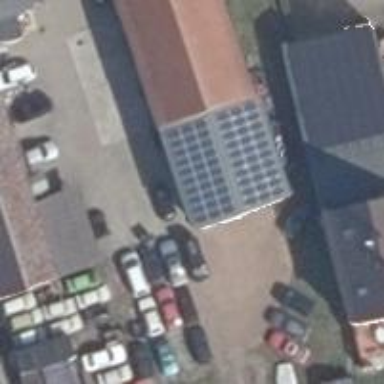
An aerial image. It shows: Solar photovoltaic panel generator producing electricity in small installation.